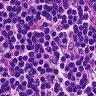
Metastatic tissue present: no